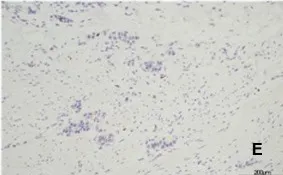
(E): Immunohistochemistry for Ki-67: proliferation index of 0.4.
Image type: pathology (immunostaining)